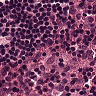
Metastatic tissue present: no